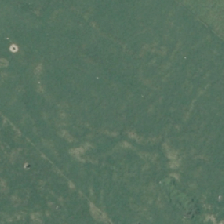
Land cover: shortrotation_cropland